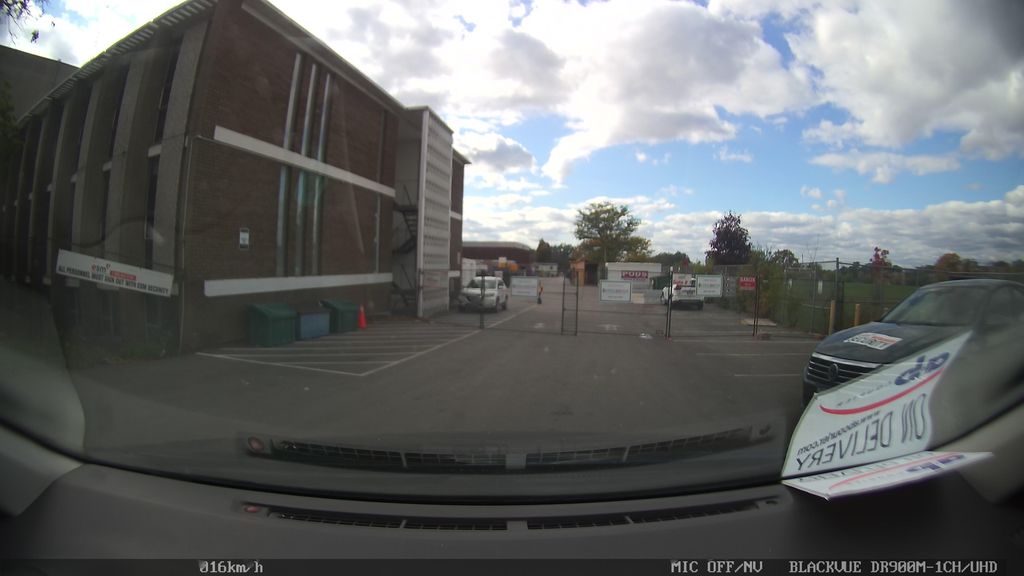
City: toronto